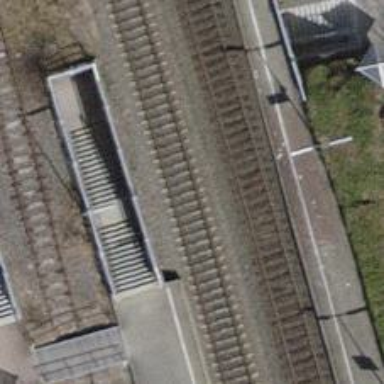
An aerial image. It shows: Single railway track.